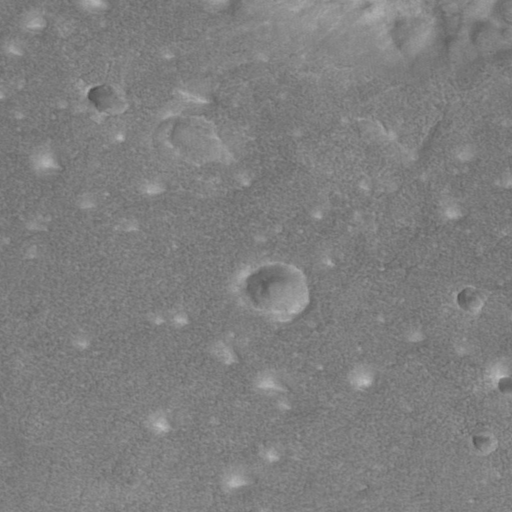
Classes present: Background, Cone